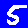
Digit: 5